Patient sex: M
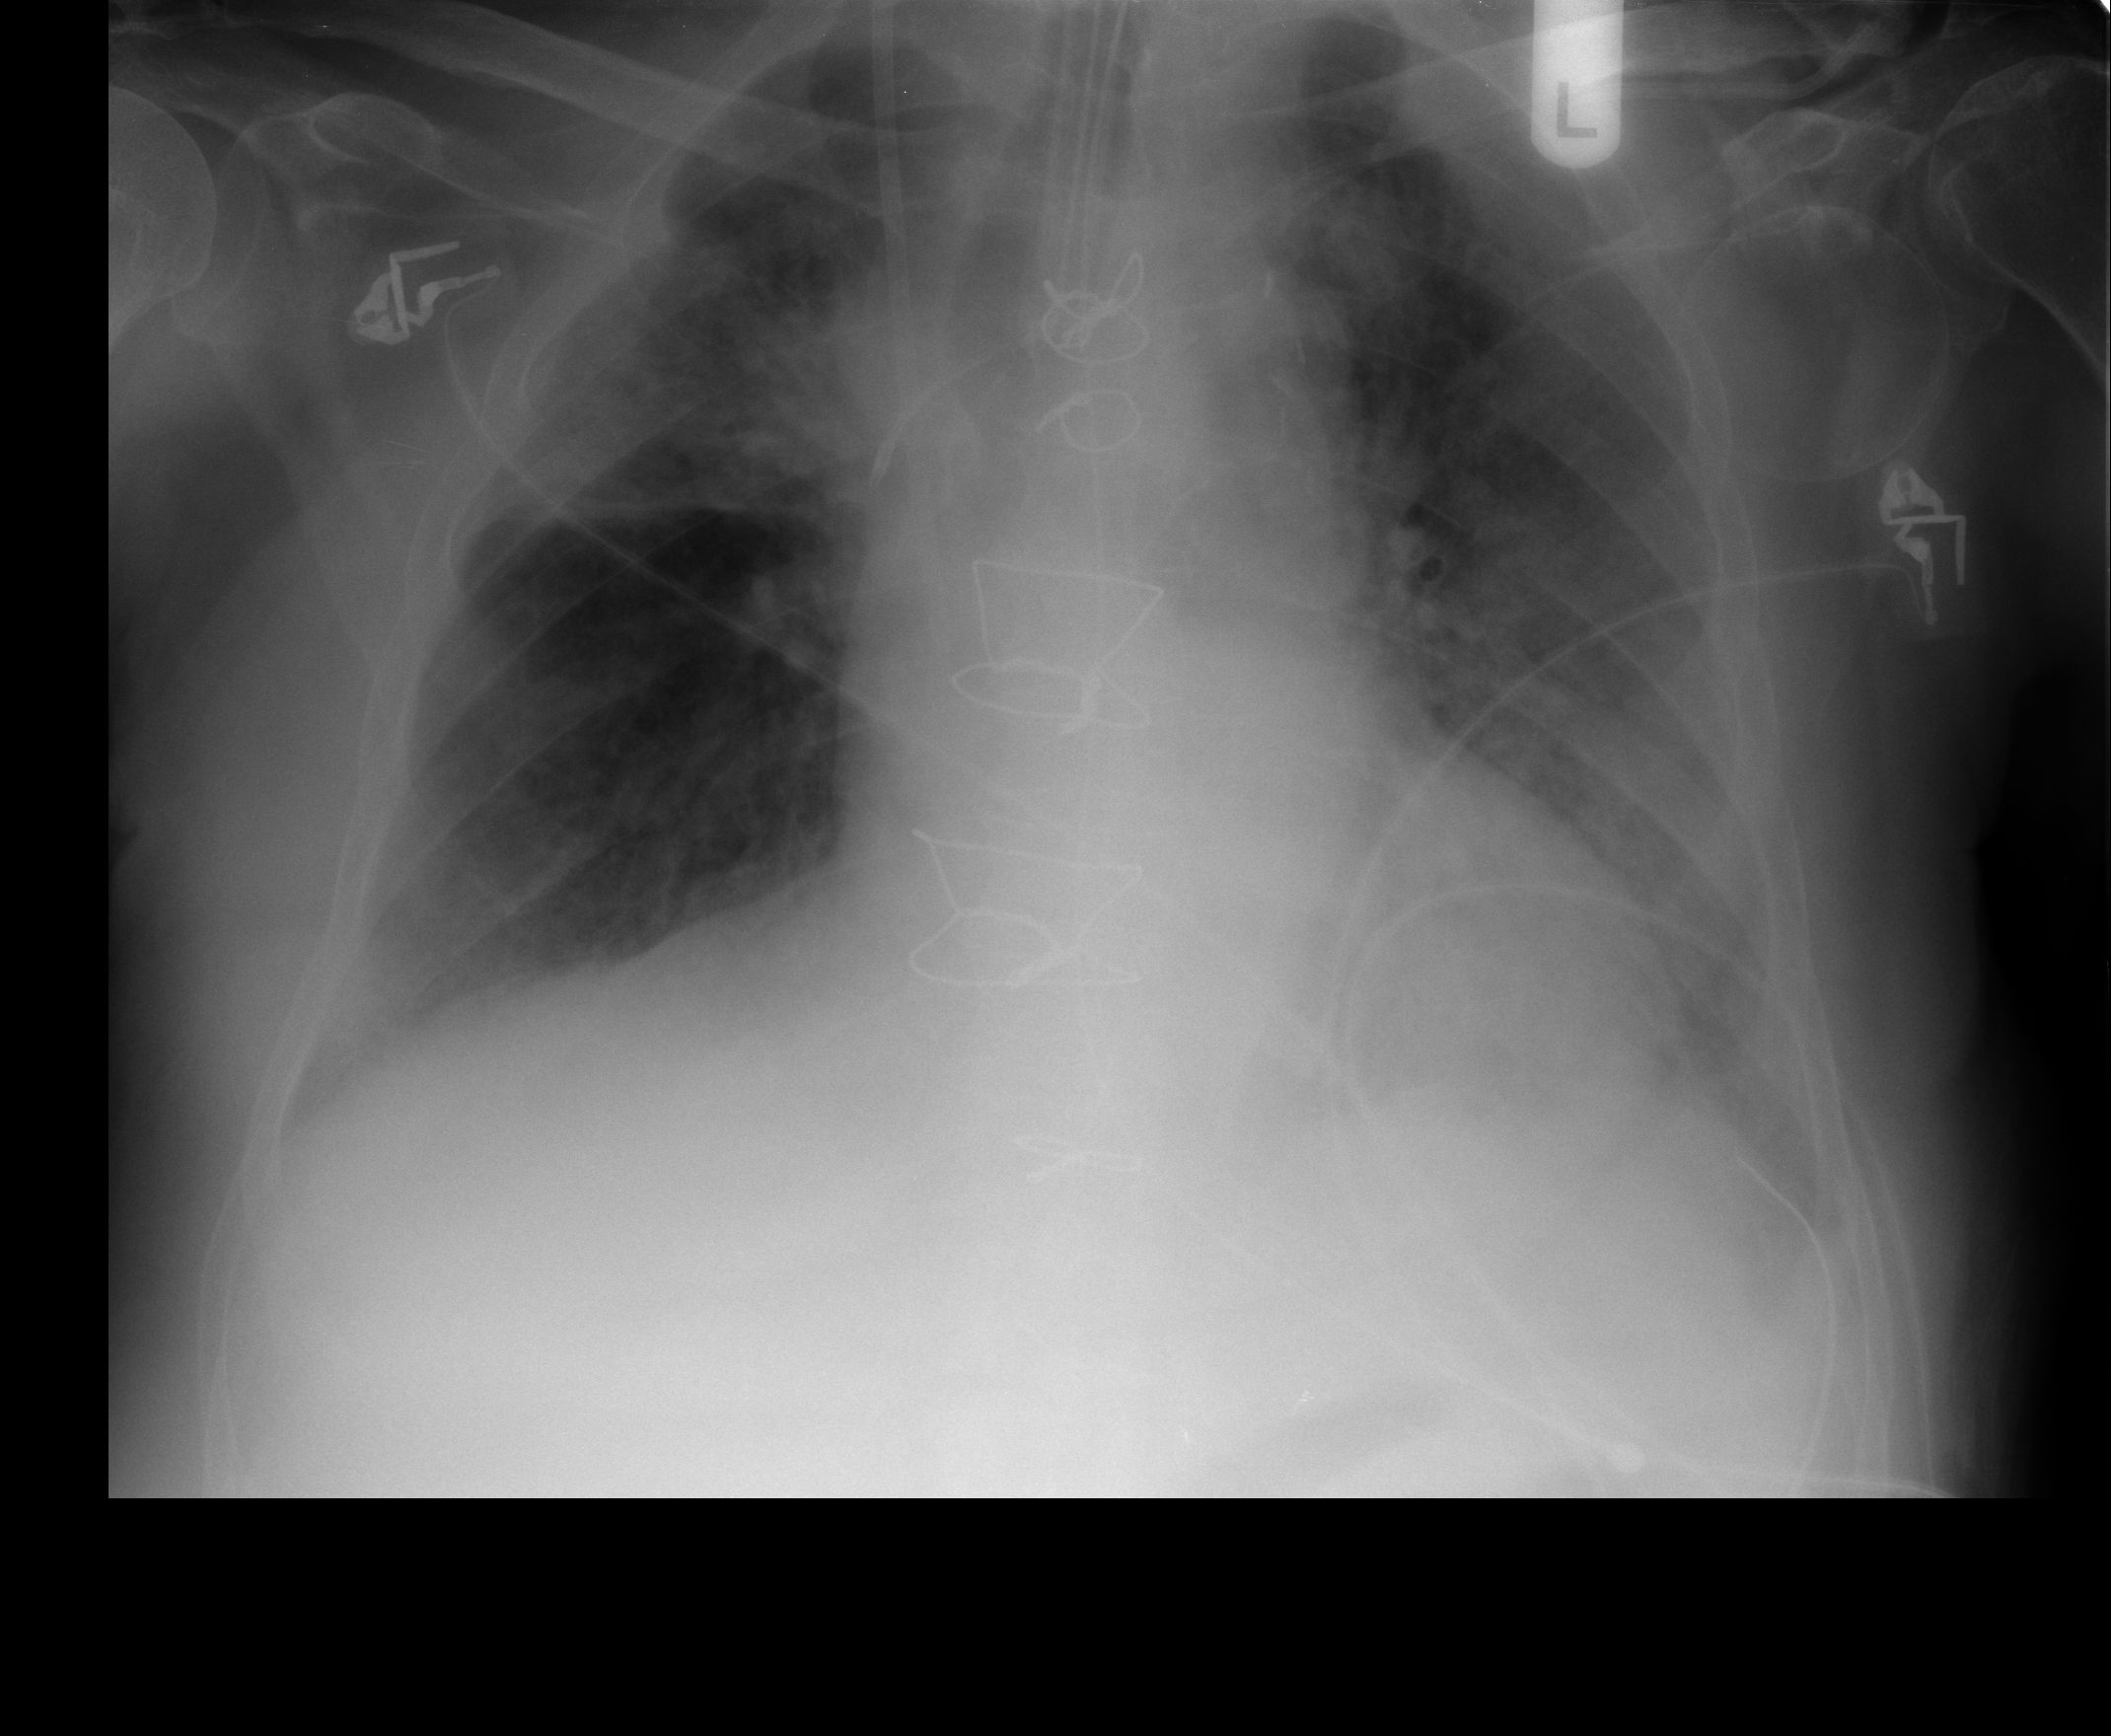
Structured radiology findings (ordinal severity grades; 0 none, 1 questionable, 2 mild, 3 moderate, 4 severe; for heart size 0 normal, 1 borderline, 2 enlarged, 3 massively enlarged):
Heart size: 2
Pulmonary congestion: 2
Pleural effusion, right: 1
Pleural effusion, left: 2
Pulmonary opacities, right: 3
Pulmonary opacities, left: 2
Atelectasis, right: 2
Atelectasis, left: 2